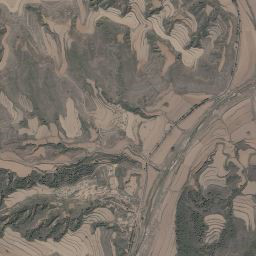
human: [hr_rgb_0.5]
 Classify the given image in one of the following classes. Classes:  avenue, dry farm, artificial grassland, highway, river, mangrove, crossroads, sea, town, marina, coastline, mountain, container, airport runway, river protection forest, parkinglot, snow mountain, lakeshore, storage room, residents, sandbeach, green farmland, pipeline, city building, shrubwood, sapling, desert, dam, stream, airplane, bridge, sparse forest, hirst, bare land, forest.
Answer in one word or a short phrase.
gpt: mountain